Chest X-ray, PA view. Patient: 31 years old, sex M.
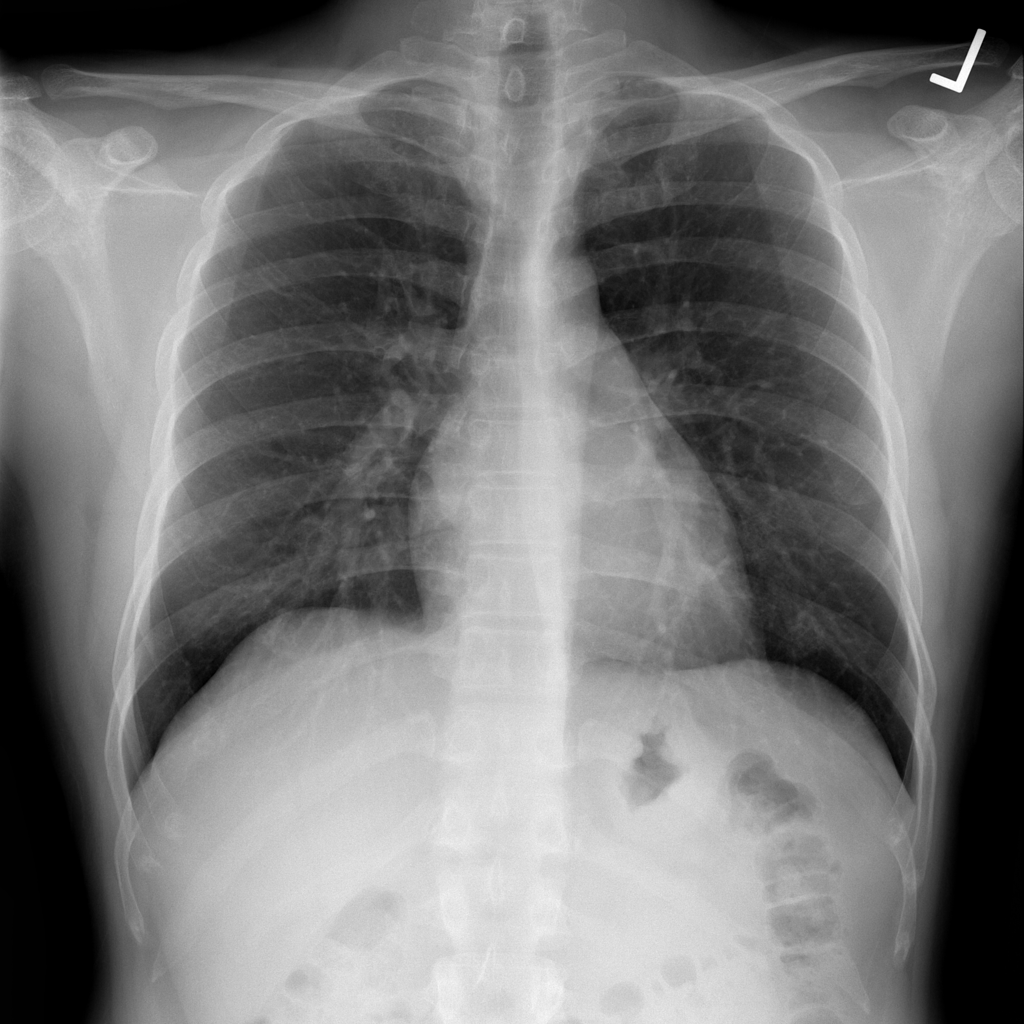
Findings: No Finding